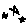
Label: star